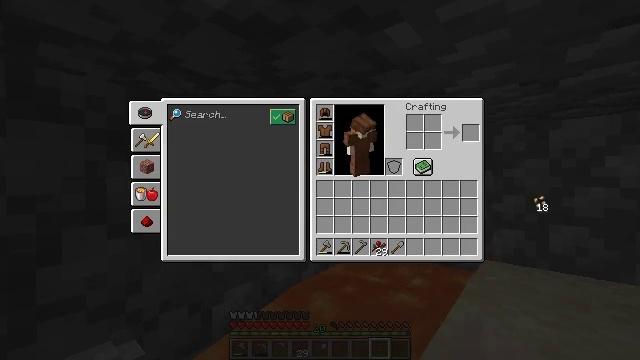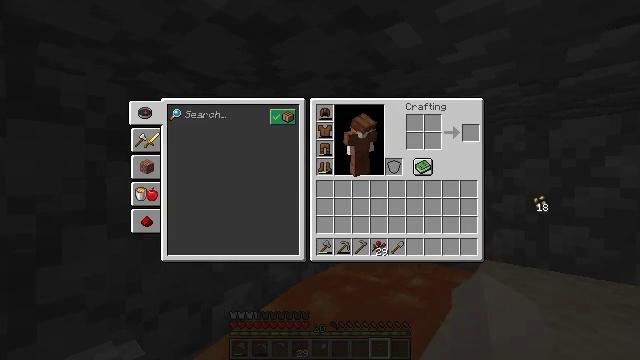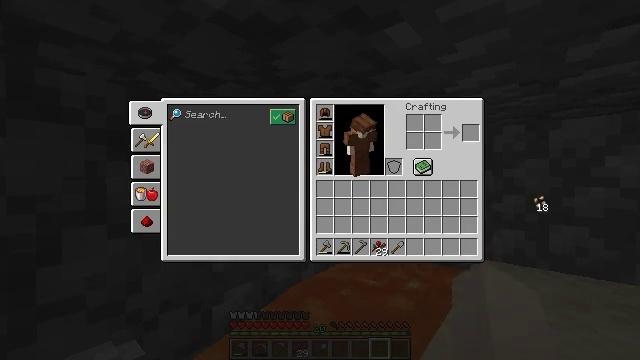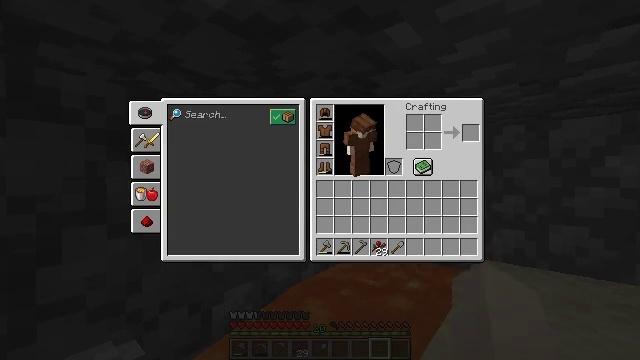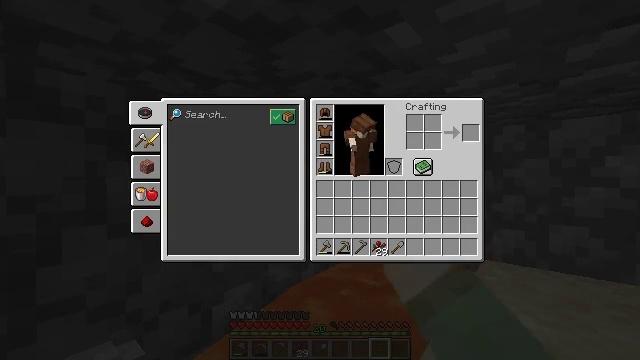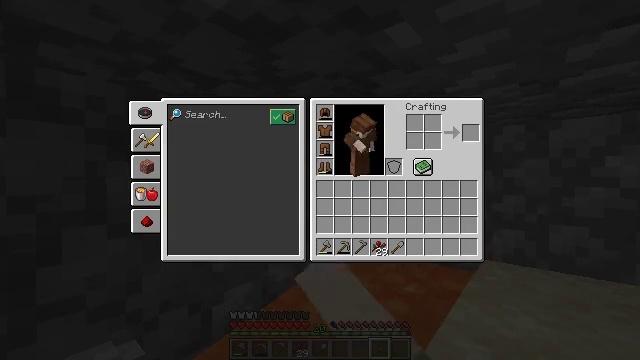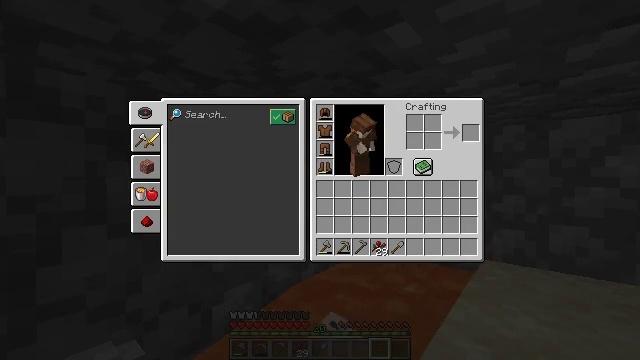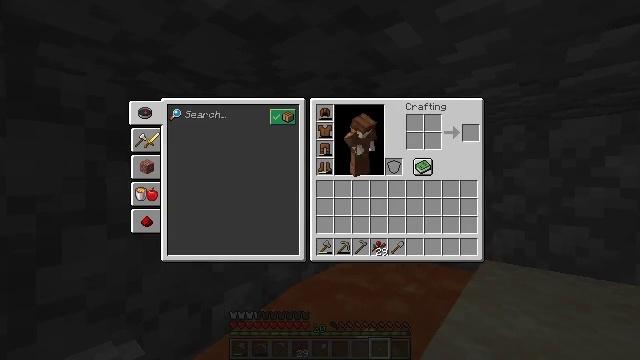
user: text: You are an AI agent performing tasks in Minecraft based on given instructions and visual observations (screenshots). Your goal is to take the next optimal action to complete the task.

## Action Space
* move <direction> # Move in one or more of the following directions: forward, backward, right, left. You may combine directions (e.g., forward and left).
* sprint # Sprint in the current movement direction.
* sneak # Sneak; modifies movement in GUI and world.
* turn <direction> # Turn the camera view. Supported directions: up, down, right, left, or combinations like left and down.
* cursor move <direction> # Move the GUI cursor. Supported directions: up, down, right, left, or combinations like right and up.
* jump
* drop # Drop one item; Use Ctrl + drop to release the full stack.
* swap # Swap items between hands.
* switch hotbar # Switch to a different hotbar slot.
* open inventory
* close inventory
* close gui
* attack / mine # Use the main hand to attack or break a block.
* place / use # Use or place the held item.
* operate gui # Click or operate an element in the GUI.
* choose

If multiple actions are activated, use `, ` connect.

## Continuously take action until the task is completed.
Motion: motion action
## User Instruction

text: Drop beetroot seeds.
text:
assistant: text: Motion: operate gui
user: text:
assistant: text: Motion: operate gui
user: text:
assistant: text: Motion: no_op
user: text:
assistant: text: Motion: no_op
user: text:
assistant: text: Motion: no_op
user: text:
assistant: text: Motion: no_op
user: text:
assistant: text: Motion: no_op
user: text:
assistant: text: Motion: no_op